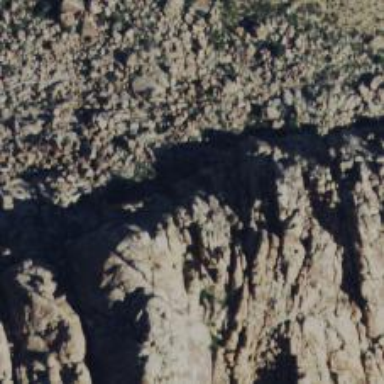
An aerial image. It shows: Cliff in nature.